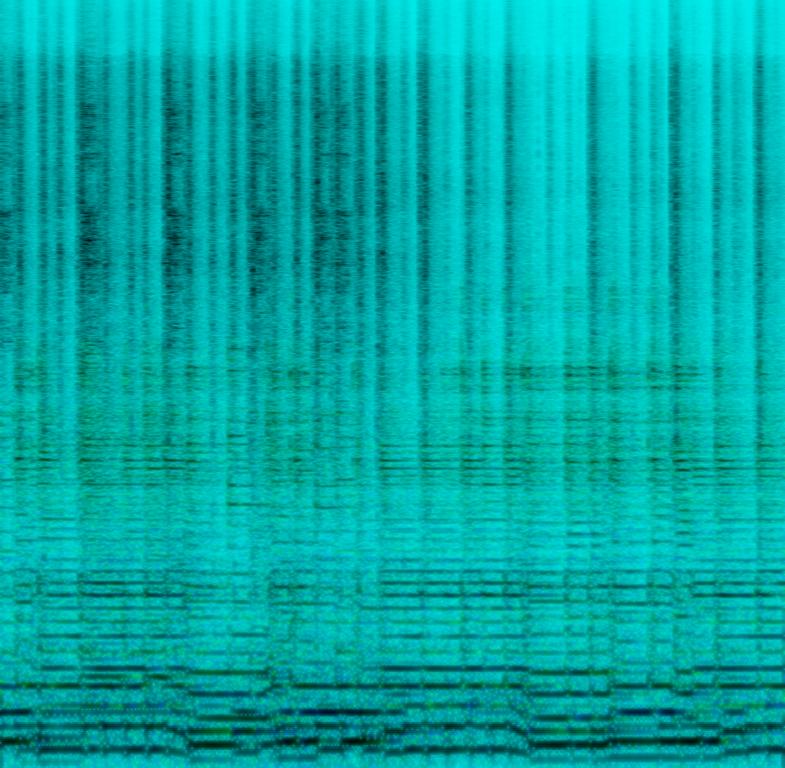
This instrumental clip features a bass guitar playing a repetitive lick. This is accompanied by a shaker and a tambourine. After one bar, the tambourine stops playing. There are no voices in this song. There is no percussion in this song. The mood of this song is trippy. It can be used in a bank robbery movie.